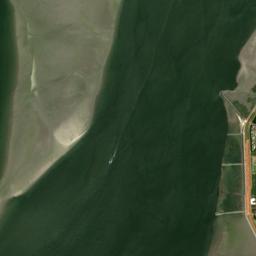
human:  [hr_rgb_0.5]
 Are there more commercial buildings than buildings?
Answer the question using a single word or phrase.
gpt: no

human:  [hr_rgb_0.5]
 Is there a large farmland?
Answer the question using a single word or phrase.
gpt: yes

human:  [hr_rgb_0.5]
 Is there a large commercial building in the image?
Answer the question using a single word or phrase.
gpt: no

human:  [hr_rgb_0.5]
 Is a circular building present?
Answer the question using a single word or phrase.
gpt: no

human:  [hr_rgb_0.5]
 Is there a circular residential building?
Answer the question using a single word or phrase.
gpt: no

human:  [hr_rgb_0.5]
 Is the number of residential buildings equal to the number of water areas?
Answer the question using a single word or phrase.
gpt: no

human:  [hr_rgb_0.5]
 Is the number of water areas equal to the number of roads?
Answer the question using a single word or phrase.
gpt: no

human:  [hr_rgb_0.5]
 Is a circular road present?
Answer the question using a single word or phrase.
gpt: no

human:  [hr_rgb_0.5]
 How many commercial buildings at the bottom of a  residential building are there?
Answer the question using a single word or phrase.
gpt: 0

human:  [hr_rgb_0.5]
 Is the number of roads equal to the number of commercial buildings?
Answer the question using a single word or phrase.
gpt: no

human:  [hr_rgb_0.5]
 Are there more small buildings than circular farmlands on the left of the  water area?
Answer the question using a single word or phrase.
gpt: yes

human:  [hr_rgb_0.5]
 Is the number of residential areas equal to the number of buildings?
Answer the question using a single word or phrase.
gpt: no

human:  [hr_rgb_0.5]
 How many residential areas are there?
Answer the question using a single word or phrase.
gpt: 2

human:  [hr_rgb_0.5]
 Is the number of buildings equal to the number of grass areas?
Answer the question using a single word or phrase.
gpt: no

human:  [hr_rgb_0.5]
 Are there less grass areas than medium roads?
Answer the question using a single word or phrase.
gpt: no

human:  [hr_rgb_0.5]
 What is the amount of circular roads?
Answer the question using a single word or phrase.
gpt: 0

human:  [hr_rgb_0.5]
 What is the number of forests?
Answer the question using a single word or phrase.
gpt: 2

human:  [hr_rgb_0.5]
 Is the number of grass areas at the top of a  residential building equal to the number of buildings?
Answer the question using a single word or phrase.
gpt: no

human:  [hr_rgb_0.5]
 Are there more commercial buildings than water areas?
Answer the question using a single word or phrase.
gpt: no

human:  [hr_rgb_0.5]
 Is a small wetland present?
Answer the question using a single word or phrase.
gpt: no

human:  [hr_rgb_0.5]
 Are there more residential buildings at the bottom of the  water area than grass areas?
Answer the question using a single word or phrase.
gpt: yes

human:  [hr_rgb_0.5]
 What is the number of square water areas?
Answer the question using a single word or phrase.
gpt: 0

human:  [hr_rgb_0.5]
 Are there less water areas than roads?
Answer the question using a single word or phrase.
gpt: yes

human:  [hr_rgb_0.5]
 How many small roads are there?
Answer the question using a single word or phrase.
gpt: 24

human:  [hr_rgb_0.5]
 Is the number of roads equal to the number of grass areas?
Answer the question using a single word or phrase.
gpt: no

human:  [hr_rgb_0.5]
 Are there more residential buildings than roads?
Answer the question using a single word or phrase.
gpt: no

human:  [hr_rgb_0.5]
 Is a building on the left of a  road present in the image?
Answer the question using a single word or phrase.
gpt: yes

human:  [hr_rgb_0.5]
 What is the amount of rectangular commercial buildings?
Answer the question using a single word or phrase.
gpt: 0

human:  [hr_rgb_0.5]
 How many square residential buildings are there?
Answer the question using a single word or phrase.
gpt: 0

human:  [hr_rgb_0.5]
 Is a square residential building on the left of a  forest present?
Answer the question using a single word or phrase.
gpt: no

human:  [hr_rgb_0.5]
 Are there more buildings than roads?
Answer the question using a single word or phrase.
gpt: no

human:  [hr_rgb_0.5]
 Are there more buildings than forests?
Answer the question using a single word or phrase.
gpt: yes

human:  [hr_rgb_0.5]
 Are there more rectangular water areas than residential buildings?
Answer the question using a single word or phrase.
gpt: no

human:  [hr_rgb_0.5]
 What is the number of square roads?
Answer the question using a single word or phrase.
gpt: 0

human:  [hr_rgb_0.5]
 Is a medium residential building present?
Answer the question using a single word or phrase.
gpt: no

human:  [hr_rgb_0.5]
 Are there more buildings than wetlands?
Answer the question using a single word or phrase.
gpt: yes